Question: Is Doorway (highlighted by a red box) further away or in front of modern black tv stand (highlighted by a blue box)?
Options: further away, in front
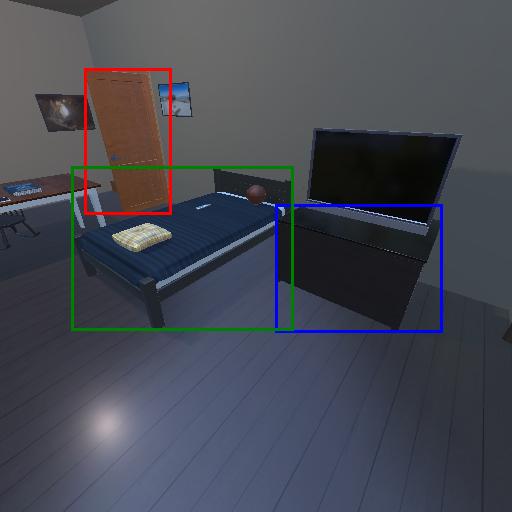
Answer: further away